Chest X-ray:
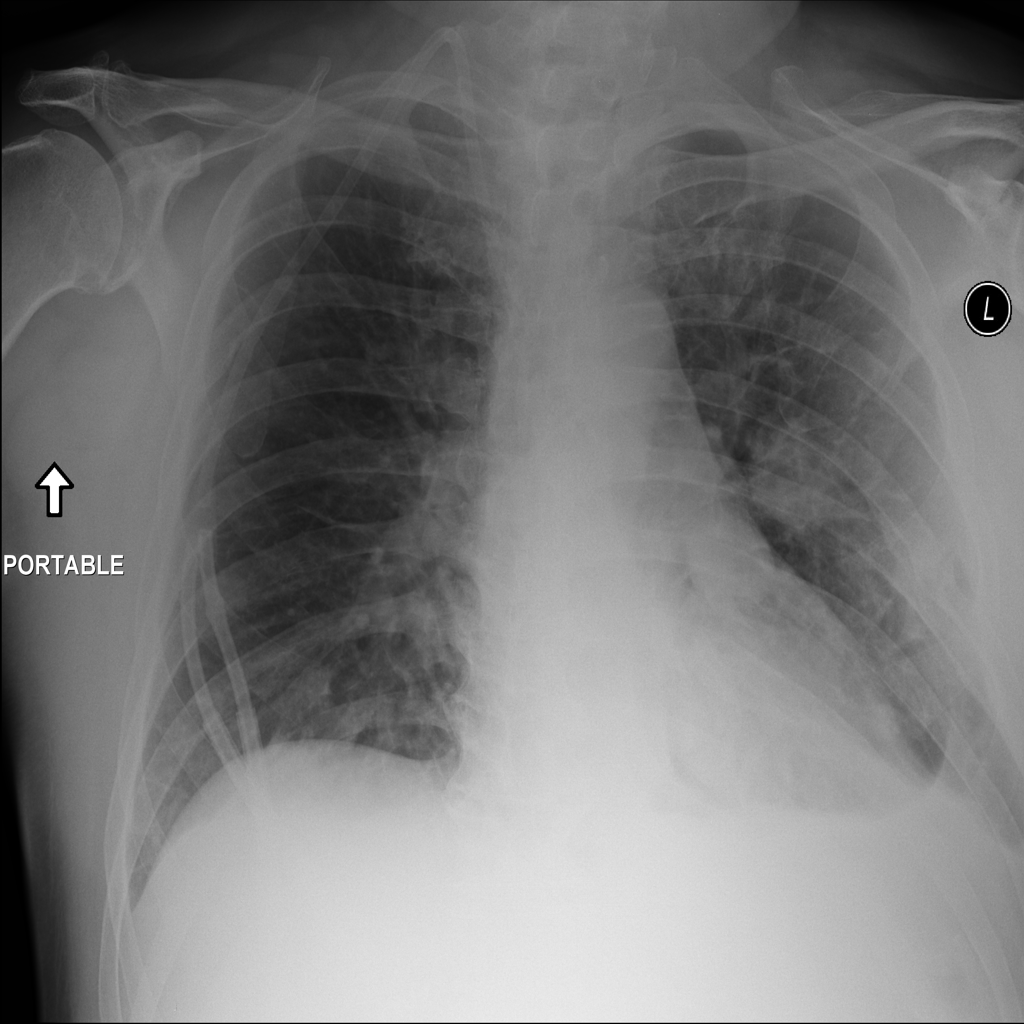
Findings: Effusion, Diffuse Nodule, Fracture
No abnormal finding: no